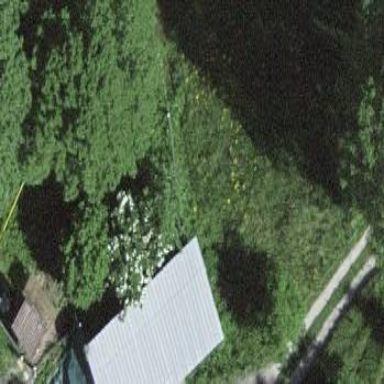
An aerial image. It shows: Rural barn.